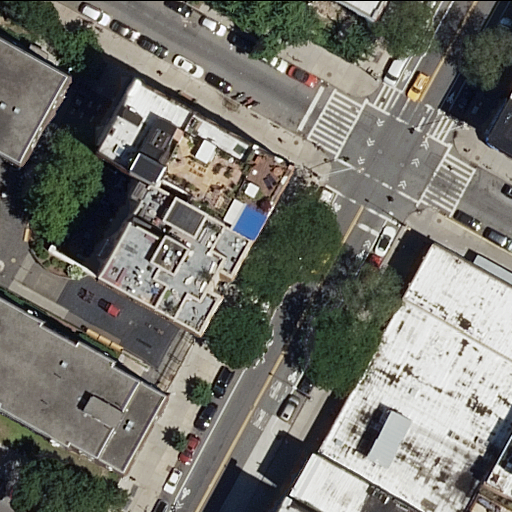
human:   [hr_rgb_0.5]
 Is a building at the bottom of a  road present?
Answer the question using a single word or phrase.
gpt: yes

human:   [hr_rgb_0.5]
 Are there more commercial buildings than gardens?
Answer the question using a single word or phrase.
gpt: no

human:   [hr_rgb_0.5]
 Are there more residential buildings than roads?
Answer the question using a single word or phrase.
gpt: yes

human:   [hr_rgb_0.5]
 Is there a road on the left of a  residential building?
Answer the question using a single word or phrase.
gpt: yes

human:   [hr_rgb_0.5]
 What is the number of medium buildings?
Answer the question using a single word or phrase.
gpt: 2

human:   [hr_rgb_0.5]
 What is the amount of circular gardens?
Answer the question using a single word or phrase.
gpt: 0

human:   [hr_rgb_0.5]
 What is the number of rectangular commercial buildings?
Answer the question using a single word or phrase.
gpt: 0

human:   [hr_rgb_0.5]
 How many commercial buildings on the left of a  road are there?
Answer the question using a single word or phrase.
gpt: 0

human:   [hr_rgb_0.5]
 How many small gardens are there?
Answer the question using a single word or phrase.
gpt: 0

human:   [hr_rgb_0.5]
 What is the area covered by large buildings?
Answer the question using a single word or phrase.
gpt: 2753m2

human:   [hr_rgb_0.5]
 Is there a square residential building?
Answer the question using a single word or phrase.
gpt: no

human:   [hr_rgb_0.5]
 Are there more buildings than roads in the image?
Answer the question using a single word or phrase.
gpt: yes

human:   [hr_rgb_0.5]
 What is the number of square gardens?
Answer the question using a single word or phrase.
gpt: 0

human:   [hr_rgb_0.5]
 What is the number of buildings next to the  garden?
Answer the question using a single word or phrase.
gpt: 10

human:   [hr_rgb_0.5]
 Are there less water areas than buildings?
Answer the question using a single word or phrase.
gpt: yes

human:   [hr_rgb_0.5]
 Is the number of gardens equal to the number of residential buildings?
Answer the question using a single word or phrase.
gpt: no

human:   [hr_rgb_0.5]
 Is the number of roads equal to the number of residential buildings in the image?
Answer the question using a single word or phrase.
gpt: no

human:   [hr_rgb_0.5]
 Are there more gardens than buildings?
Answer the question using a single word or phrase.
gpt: no

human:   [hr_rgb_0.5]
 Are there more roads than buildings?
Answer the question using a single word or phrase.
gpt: no

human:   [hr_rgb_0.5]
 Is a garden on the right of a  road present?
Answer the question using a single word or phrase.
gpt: no

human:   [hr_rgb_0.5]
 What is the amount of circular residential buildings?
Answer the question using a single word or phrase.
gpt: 0

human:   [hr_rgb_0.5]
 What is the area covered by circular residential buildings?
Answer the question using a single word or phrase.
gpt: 0m2

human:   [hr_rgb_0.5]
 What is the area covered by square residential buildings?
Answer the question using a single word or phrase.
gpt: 0m2

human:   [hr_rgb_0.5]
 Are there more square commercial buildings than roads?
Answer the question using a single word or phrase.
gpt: no

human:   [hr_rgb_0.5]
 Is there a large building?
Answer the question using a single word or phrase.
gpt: yes

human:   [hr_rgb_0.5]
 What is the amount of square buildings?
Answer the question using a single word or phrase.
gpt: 0

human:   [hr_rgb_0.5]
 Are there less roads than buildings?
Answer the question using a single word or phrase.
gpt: yes

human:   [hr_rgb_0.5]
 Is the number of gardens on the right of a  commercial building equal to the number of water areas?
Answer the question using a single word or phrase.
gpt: yes

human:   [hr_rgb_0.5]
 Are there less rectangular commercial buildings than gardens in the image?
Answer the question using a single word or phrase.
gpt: yes

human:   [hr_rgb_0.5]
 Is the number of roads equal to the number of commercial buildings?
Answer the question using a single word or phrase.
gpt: no

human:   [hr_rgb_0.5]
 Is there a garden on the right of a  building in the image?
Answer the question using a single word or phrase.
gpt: yes

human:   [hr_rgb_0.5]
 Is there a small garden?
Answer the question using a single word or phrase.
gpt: no

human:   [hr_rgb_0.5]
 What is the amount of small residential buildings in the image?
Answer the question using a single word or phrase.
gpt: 5

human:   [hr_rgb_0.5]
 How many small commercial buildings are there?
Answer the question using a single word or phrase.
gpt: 0

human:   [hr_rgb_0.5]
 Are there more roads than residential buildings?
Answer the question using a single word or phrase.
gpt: no

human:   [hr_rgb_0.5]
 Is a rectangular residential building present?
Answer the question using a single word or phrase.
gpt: yes